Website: bh-photo
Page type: address-validator
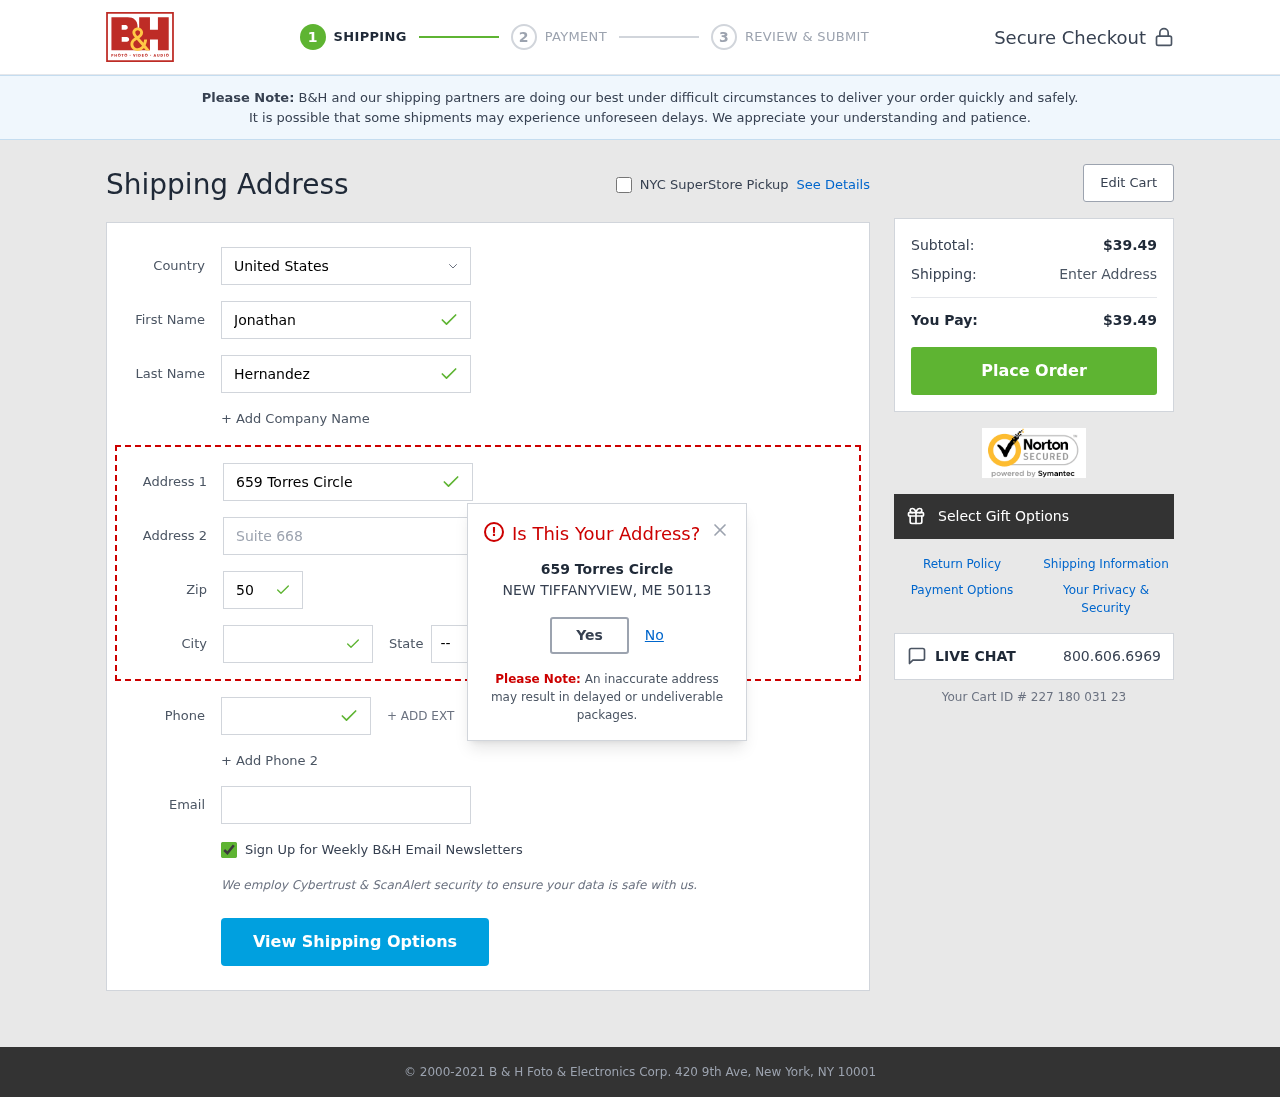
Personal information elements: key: PII_CITY
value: New Tiffanyview
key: PII_COUNTRY
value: United States
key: PII_EMAIL
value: jonathan.hernandez@hotmail.com
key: PII_FIRSTNAME
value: Jonathan
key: PII_LASTNAME
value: Hernandez
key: PII_PHONE
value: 4437195455
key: PII_POSTCODE
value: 50113
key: PII_STATE_ABBR
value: ME
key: PII_STREET
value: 659 Torres Circle
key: PII_STREET2
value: Suite 668
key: PII_CITY_MODAL
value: NEW TIFFANYVIEW
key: PII_POSTCODE_FULL
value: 50113
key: PII_POSTCODE_NUMERIC
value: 50113
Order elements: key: ORDER_SUBTOTAL
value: $39.49
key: ORDER_TOTAL
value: $39.49
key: ORDER_ID
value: Your Cart ID # 227 180 031 23